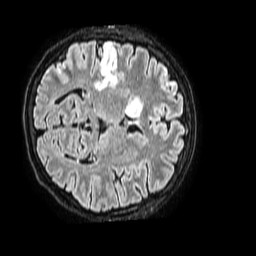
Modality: FLAIR
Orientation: axial
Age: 45
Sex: female
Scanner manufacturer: philips
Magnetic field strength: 1.5 T
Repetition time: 4.8 s
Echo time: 0.3 s